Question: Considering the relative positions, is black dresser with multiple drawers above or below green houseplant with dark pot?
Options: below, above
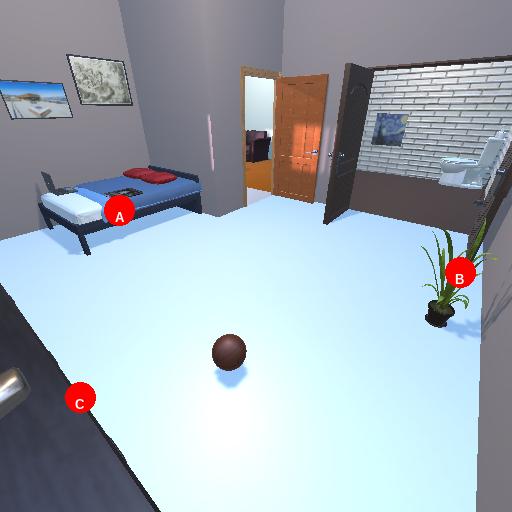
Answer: below